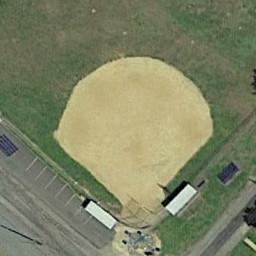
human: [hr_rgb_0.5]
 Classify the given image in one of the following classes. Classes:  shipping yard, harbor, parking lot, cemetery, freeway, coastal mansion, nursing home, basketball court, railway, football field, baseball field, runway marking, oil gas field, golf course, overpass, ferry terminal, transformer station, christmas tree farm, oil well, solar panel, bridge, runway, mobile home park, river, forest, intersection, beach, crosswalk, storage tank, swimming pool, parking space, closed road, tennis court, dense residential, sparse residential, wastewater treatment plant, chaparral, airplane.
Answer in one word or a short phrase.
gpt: baseball field